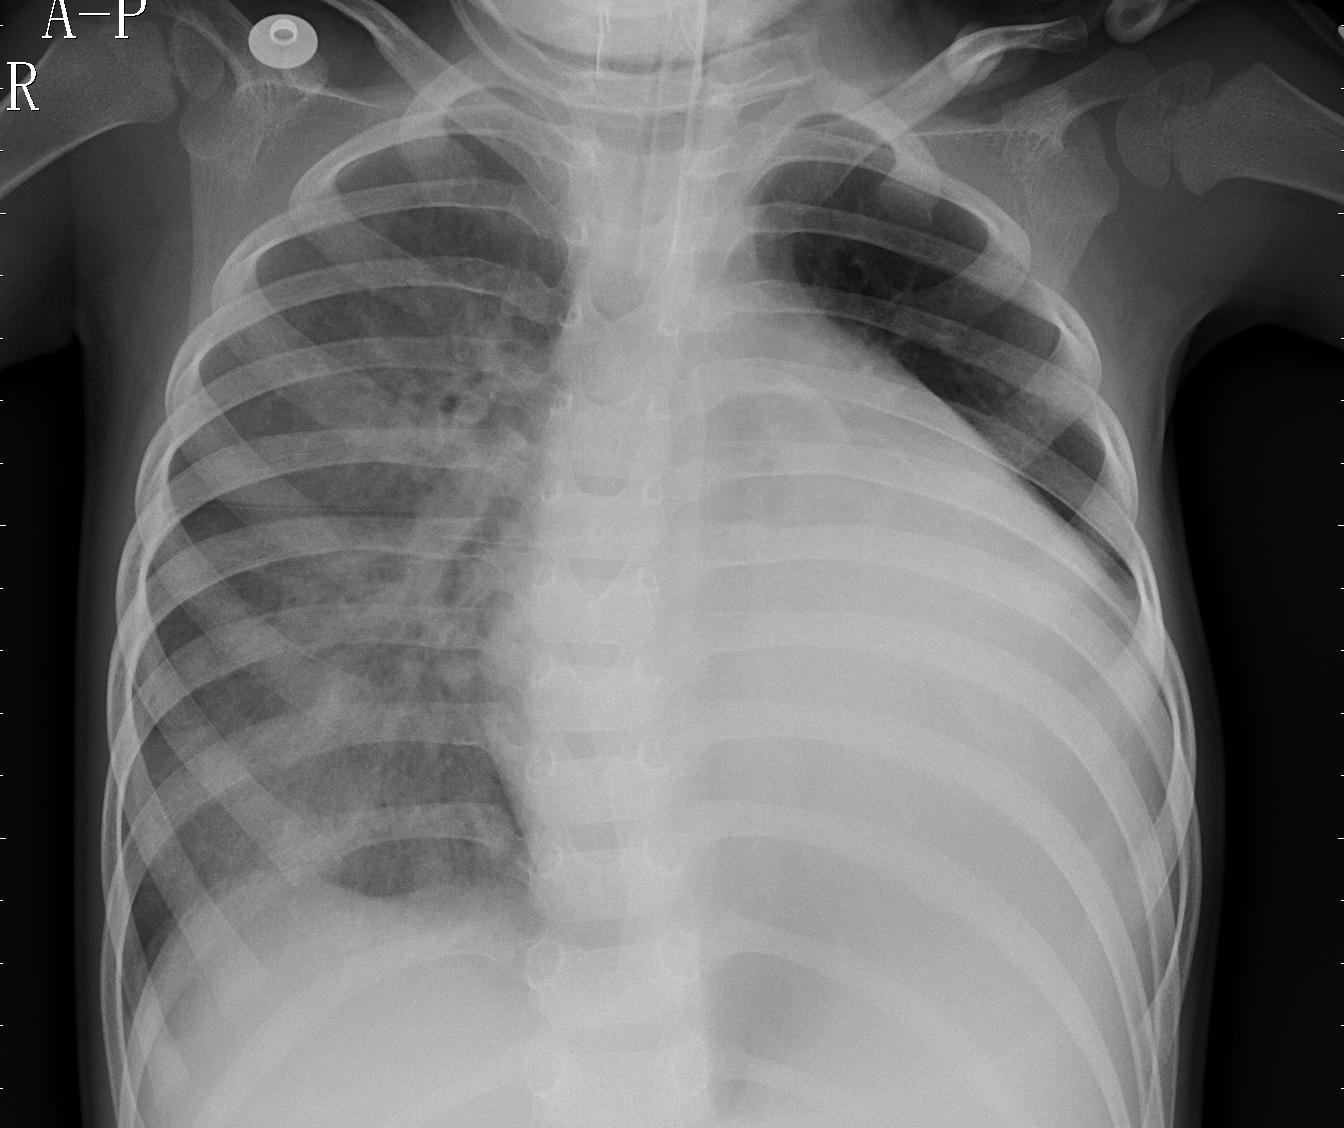
Diagnosis: PNEUMONIA